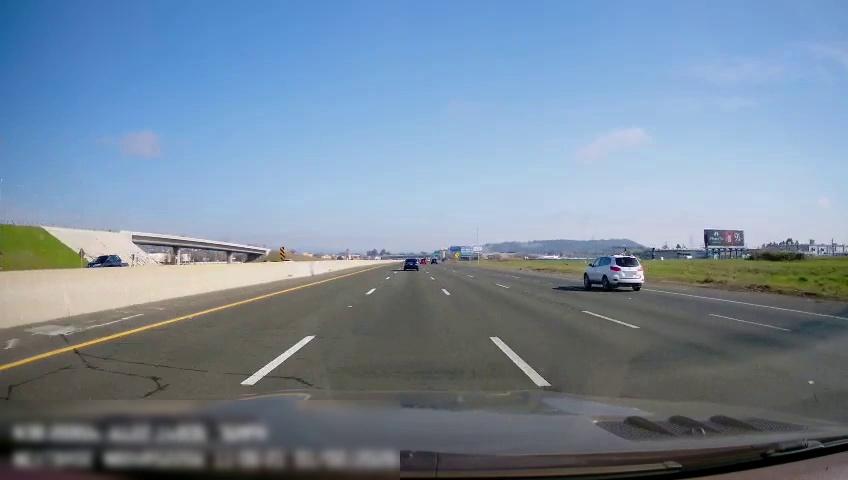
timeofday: Day
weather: Sunny
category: Drivable Space
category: Vehicles | Car
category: Vehicles | SUV
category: Vehicles | Truck
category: Lanes | Current Lane
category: Lanes | Alternate Lane
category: Lanes | Current Lane
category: Lanes | Alternate Lane
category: Lanes | Alternate Lane
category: Lanes | Alternate Lane
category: Traffic | Signs